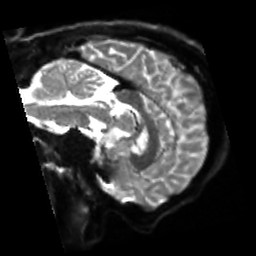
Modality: sbref
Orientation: sagittal
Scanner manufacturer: siemens
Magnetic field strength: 3 T
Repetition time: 4 s
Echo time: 0.0594 s